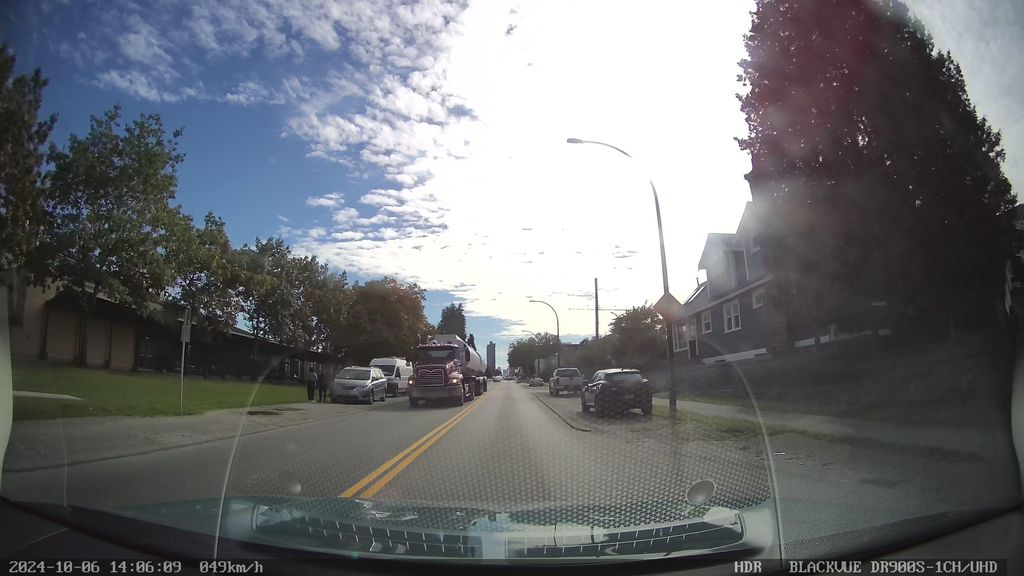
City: vancouver